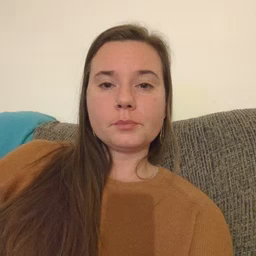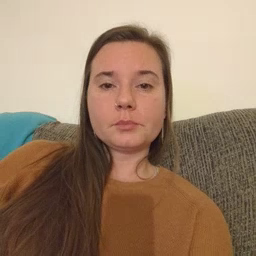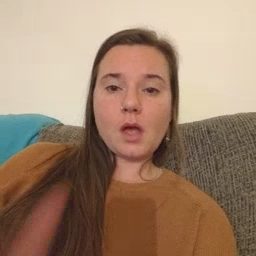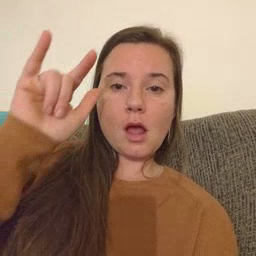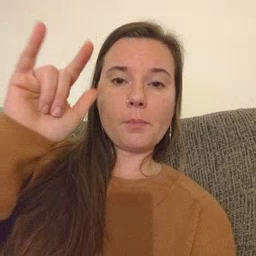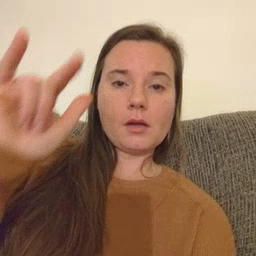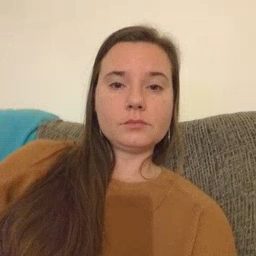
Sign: airplane